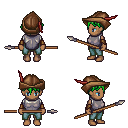
a pixel art fantasy rpg character, female body template, human, dark skin, steel chest armor, teal pants, green short bangs hairstyle, leather cap, cloth bracers, spear, four views (front, back, left, right), 2x2 character sprite sheet, small pixel art, hard edges, no anti-aliasing